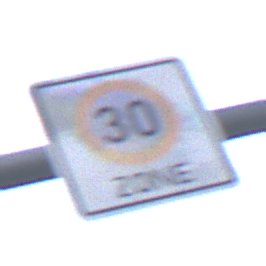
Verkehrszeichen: BeginnZone30
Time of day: SunriseSunset
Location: Outdoor (Urban)
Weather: PartlyCloudy
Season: NotSpecified
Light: Natural